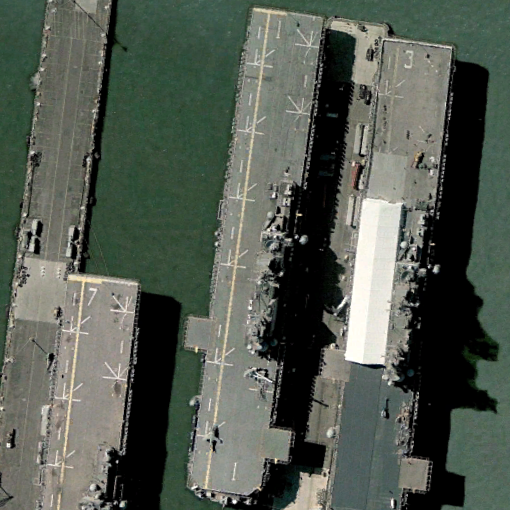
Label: assault